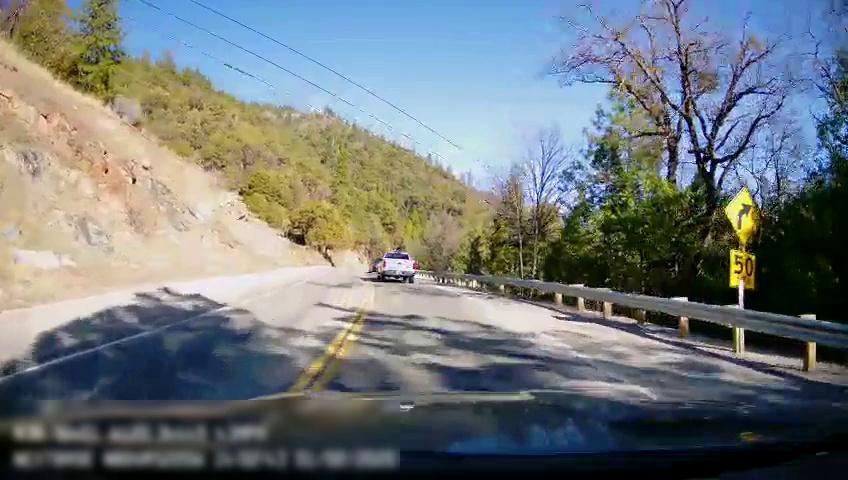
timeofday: Day
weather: Sunny
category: Drivable Space
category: Drivable Space
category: Vehicles | Truck
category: Vehicles | Car
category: Lanes | Opposite Lane
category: Lanes | Current Lane
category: Lanes | Opposite Lane
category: Lanes | Current Lane
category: Traffic | Signs
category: Traffic | Signs